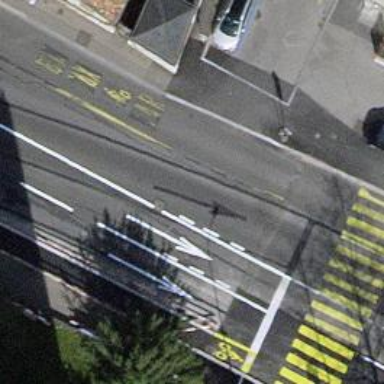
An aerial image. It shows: Primary highway with cycle track on the right side and bus lane on the left side. The left side also functions as shared busway for cyclists.